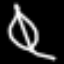
Label: leaf